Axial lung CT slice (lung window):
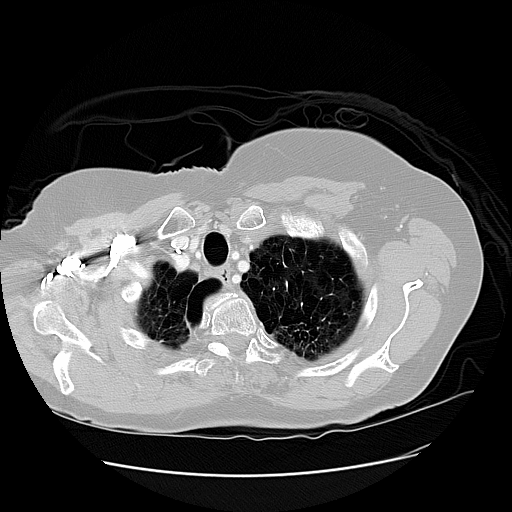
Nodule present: no